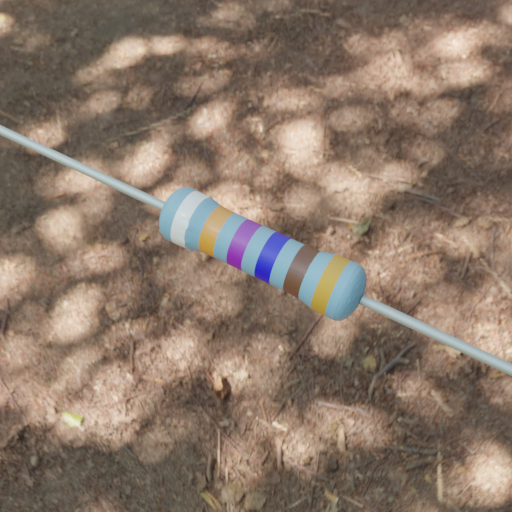
Resistor colour bands (in order): white, orange, violet, blue, brown, gold